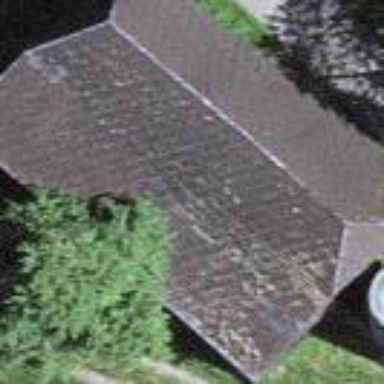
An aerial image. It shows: Rural barn.